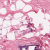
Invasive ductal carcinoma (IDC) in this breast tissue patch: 0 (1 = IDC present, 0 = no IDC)